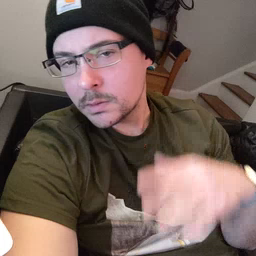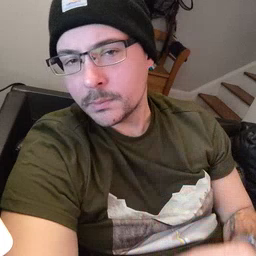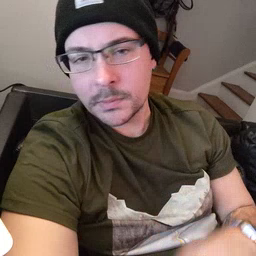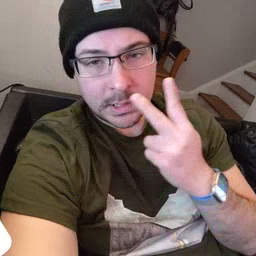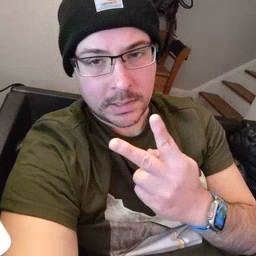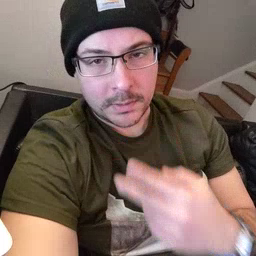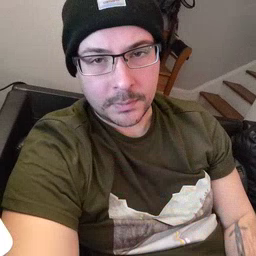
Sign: see